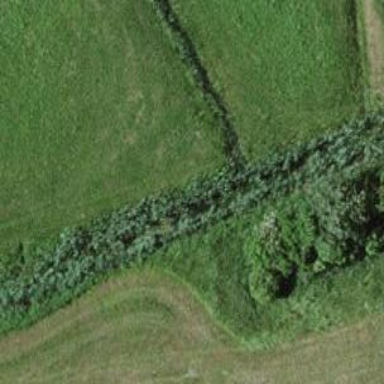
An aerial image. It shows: Ditch serving as waterway.